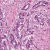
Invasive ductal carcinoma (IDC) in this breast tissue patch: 1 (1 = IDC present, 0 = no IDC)